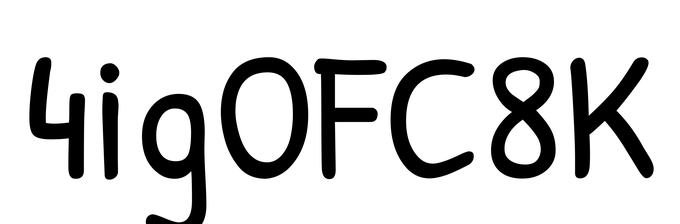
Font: PatrickHand-Regular